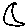
Label: moon